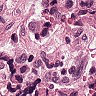
Metastatic tissue present: yes